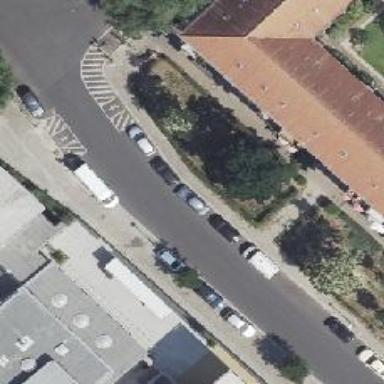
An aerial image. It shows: Residential road with asphalt surface. There are separate sidewalks on both sides. The parking is parallel with lanes on the left side and half on the kerb on the right side.